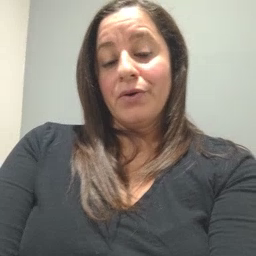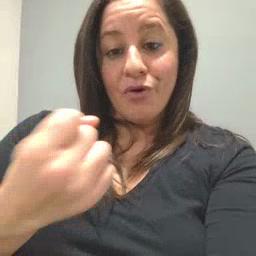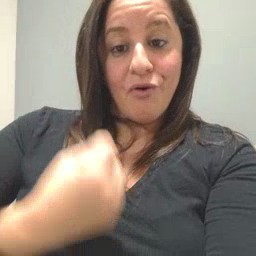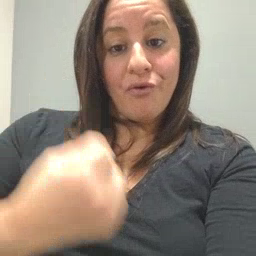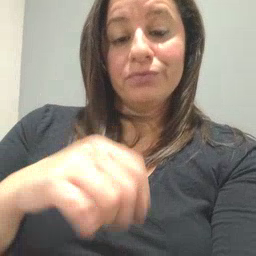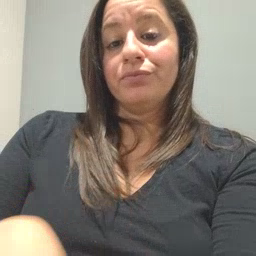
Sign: car